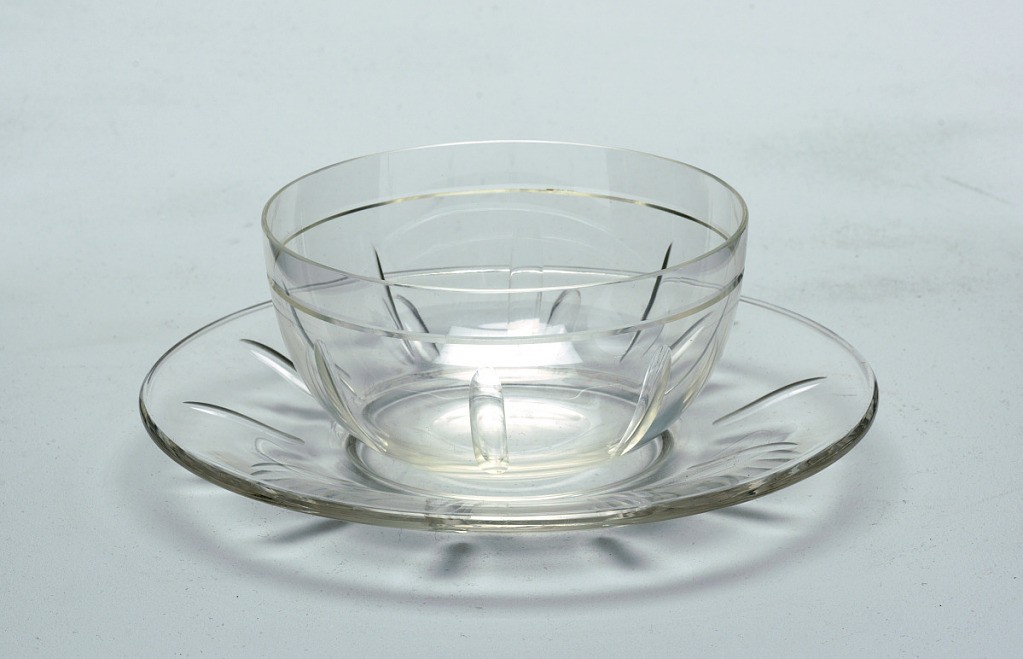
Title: No. 104
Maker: Ludwig Lobmeyr, Austrian, 1829 - 1917
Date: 1865
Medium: Mouth-blown crystal, cut and polished
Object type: Finger bowl
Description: Mouth-blown crystal, deeply-cut and polished